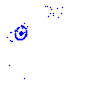
Particle: kaon